Question:
I'm trying to achieve an effect like the one above but am unsure of the best way to do it. It it possible to use the unordered list and then change the styles so the bullets only appear on the inside?
If not would the best way be add a background image to each list item using pseudo to stop them showing before the first list item?
Thanks
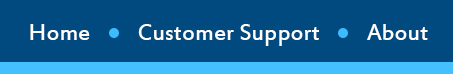
Answer: This is relatively simple, so I doubt you tried, but because it requires so little effort, here you have the solution: (ok, so maybe the solution is so glaringly obvious you missed it ;p )
<URL>
HTML
'''
<ul>
<li>Item</li>
<li>Item</li>
<li>Item</li>
</ul>
'''
CSS
'''
ul li:first-child { list-style: none; }
'''